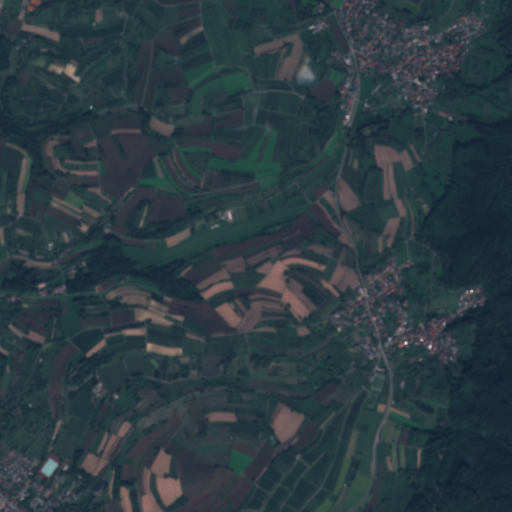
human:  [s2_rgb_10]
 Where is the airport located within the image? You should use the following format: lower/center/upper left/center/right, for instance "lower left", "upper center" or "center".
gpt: The airport is located in the center left of the image.
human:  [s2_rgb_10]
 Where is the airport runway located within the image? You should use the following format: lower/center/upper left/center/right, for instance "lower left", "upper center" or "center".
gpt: The airport runway is located in the center left of the image.
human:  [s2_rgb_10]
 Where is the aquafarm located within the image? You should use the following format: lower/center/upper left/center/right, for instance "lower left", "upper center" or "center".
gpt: The aquafarm is located in the lower left of the image.
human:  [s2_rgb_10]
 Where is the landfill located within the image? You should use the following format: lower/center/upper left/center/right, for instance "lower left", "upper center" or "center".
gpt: The landfill is located in the center right of the image.
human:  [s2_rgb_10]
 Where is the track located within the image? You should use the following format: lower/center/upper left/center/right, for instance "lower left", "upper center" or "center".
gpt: The track is located in the lower left of the image.
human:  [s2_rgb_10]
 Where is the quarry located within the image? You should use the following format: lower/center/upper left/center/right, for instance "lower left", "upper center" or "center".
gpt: There is no quarry in the image.